Interaction volume radius: 10 \u00c5
Interaction volume height: 10 \u00c5
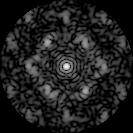
Disorder parameter: 0.5718